Field crop: maize
Growth stage: 2
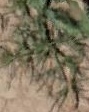
Species: salsola